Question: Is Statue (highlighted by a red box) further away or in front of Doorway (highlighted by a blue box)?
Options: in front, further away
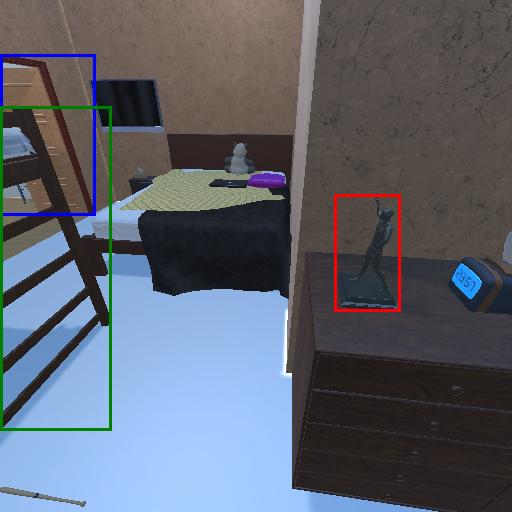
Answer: in front